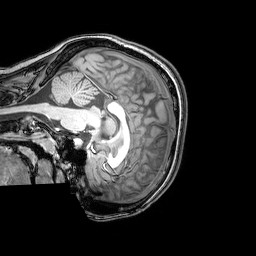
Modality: T1w
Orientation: sagittal
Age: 23
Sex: female
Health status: healthy
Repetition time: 0.081 s
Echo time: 0.037 s